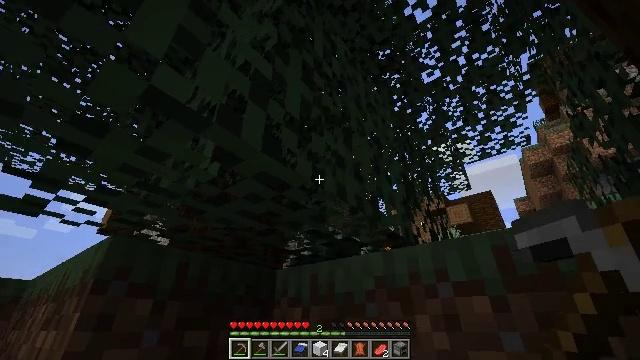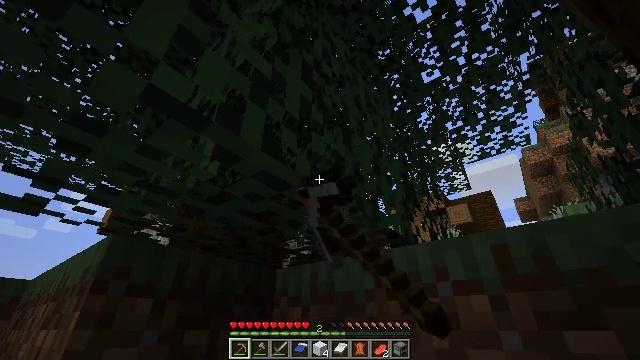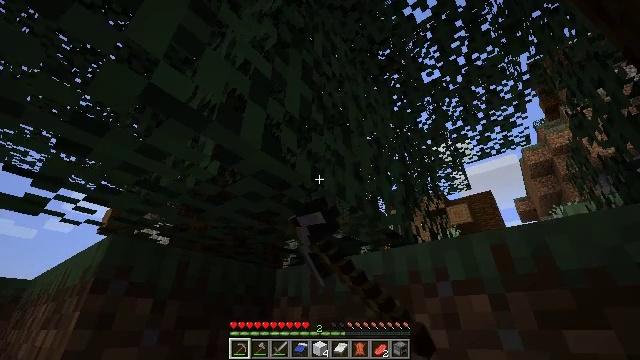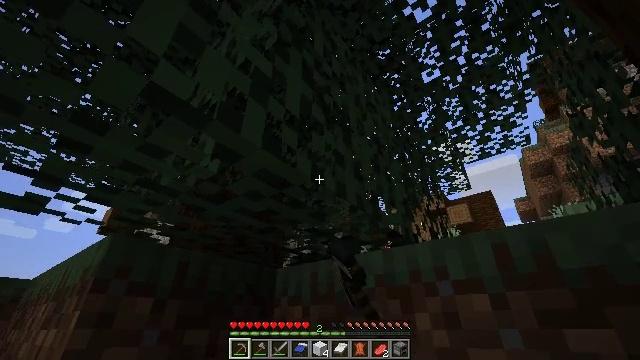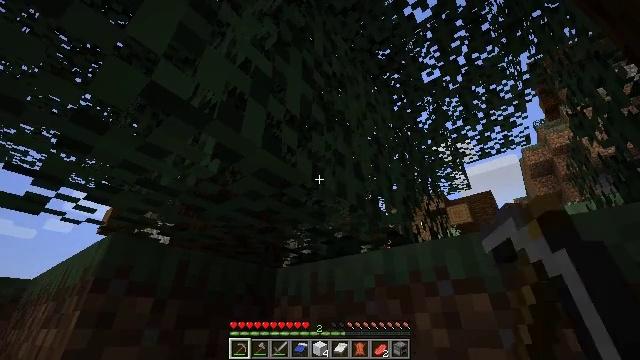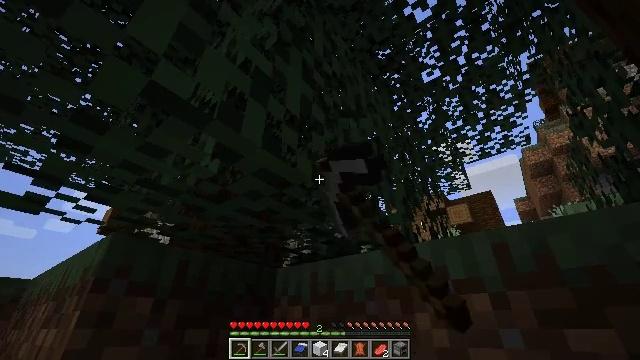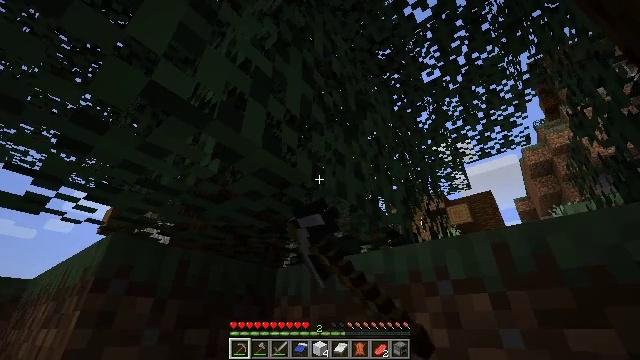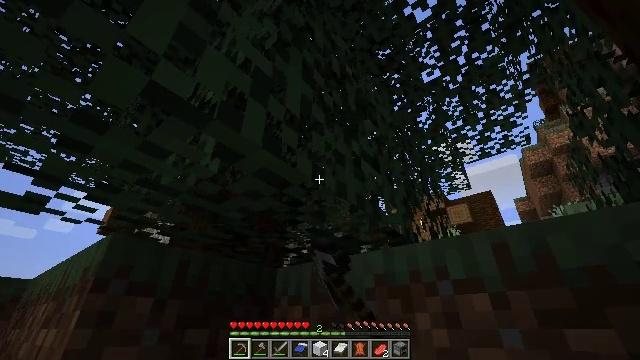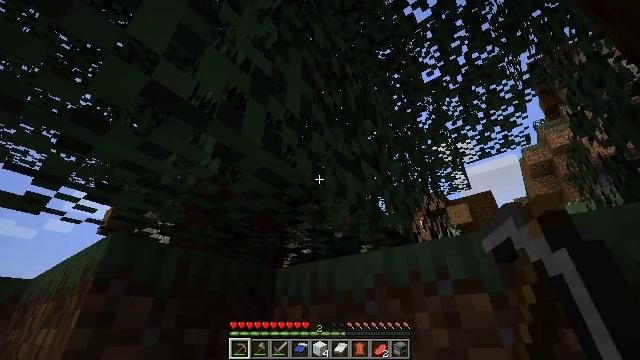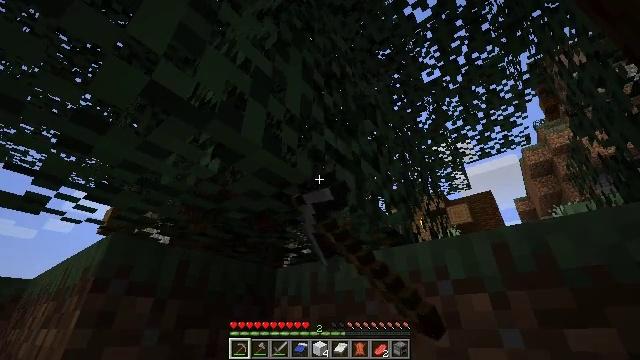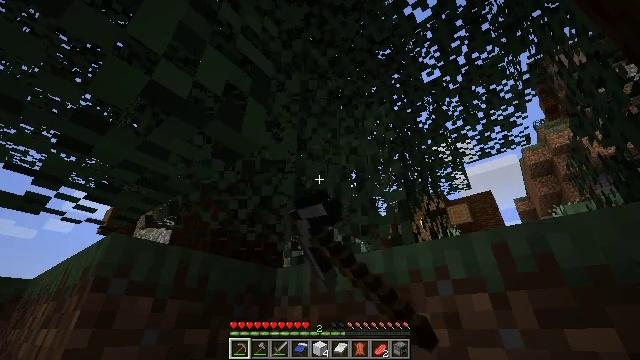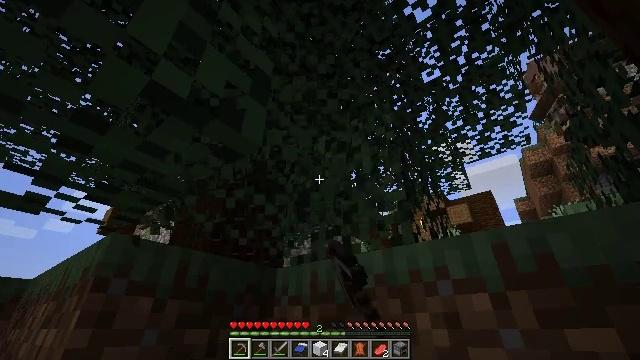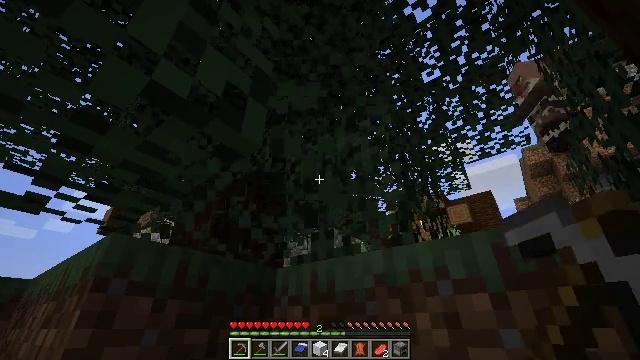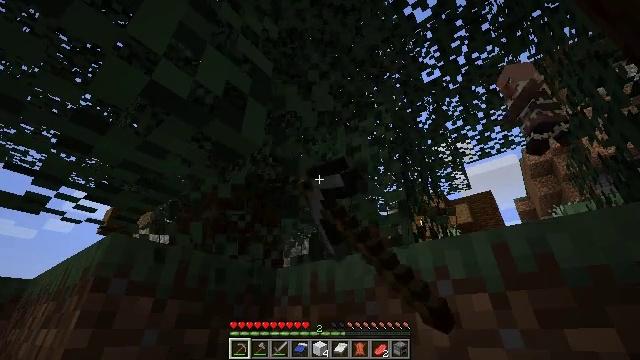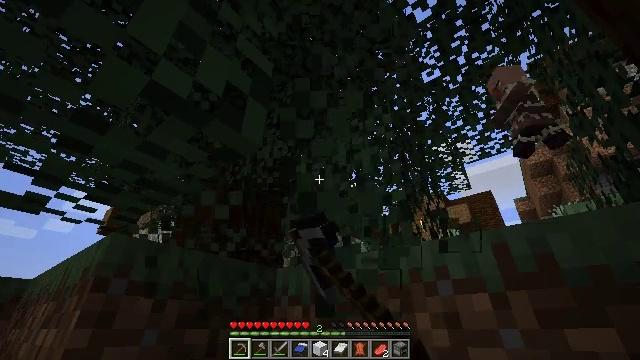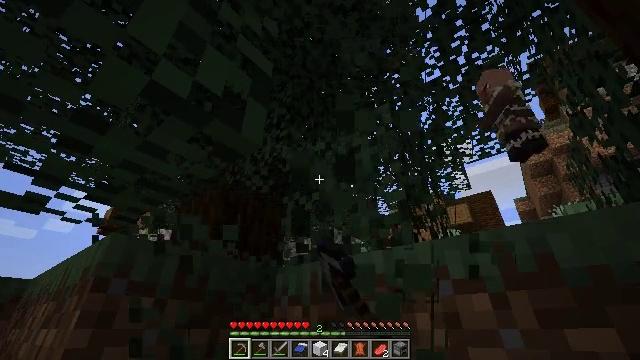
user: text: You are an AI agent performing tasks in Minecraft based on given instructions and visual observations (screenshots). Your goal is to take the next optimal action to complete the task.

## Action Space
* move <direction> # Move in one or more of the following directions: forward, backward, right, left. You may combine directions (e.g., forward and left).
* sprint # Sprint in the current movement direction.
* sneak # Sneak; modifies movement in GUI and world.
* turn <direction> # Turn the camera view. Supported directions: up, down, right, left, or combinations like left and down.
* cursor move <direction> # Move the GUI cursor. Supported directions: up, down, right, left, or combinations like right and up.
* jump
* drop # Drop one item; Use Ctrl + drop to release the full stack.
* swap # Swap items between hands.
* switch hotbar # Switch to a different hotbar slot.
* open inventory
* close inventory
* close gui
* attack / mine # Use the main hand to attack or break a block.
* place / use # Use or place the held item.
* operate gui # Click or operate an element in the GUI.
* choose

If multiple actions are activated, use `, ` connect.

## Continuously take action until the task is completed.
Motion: motion action
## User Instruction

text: Collect spruce leaves for landscaping.
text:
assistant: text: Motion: attack / mine
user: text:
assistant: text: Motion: attack / mine
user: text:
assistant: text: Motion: attack / mine
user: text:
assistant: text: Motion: attack / mine
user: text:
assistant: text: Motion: attack / mine
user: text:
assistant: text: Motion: attack / mine
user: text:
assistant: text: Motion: attack / mine
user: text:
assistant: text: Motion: attack / mine
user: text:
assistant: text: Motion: attack / mine
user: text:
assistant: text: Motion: attack / mine
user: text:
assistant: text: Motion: attack / mine
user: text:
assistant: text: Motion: attack / mine
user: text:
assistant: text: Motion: attack / mine
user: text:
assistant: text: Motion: attack / mine
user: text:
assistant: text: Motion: attack / mine
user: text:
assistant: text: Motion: attack / mine
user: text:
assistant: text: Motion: turn right, attack / mine
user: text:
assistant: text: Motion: turn right
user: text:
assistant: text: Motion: turn right
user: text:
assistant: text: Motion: no_op
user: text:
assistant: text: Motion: no_op
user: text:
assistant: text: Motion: no_op
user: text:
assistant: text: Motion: no_op
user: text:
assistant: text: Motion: move back
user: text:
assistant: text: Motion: move back
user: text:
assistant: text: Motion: move back
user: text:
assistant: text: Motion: move back, turn down
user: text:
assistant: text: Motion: no_op
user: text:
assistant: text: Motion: no_op
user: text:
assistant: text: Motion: no_op